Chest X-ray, PA view. Patient: 31 years old, sex M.
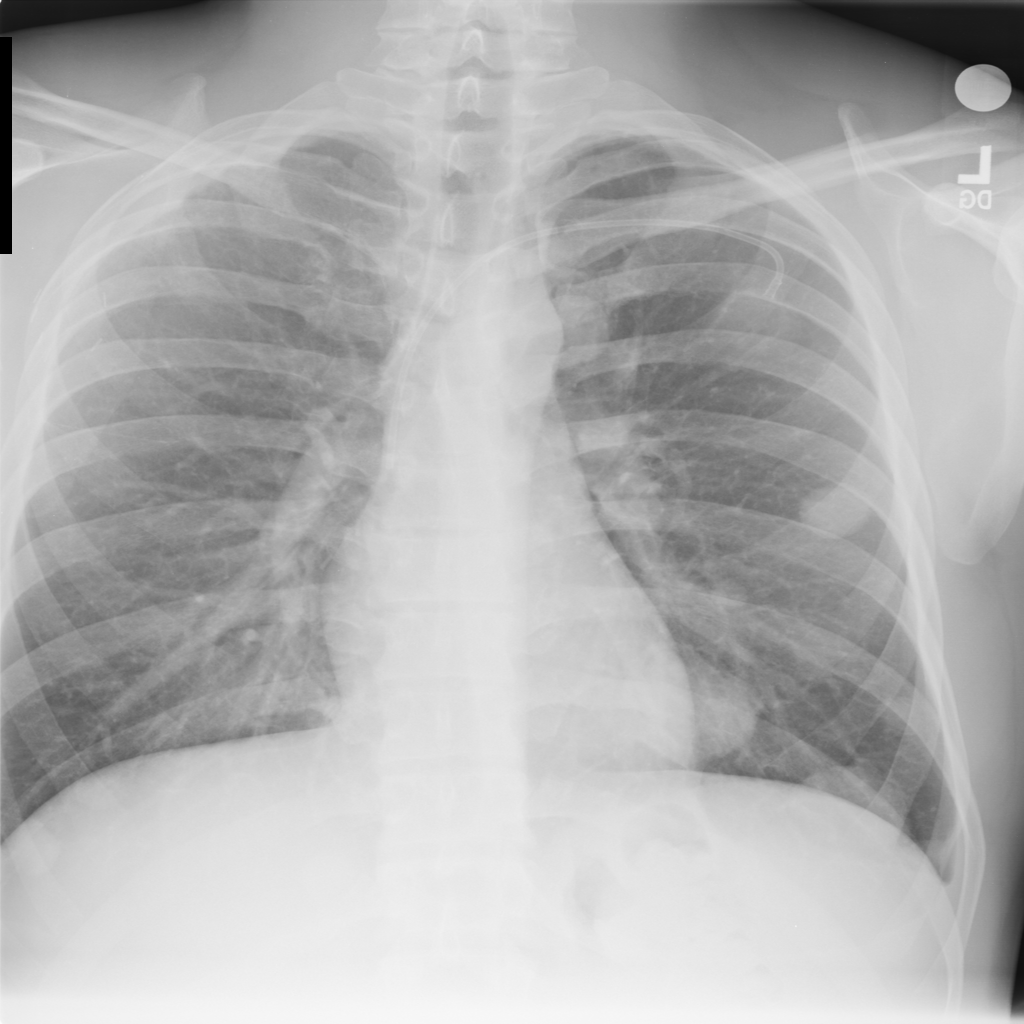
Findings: Consolidation, Pleural_Thickening